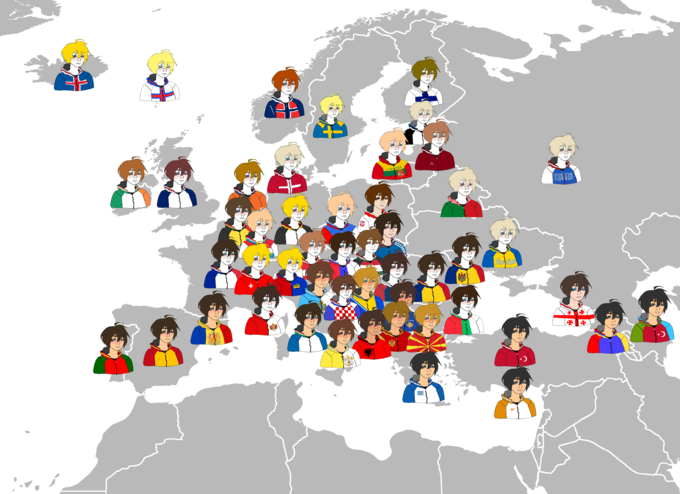
Label: 5_Twinkjak